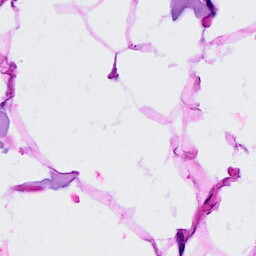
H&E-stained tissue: Breast